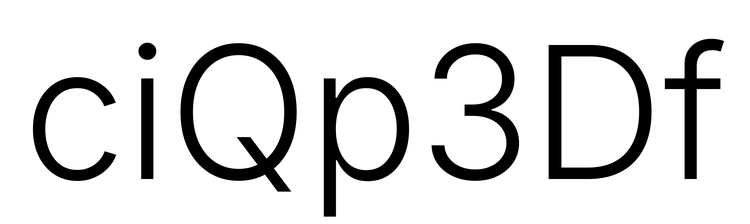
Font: Inter_Light